Question: Like attached my photo, I want to get "Windowed Window's Screen coordinate of each Corner in X-window". (I draw red dots, which I want to get as Screen coordinates, in the following image. What I am going to do later is to get exact middle point of my OpenGL window in 2D screen coordinate.

I tried following code already:
> int* getWindowPos(Display *dpy) {
int winPos[2]; '''
Window myWin;
myWin = XRootWindow(dpy, 0);
XWindowAttributes xwa;
XGetWindowAttributes(dpy, myWin, &xwa);
// printf("%d %d
", xwa.x, xwa.y);
return winPos;
}
'''
but this "XWindowAttributes" always gives me 0 in x point ,0 in y point, and width 1600 and height 900, which is same as my screen resolution.
following is what I coded to create this windowed window.
> '''
GLWin.win = XCreateWindow(GLWin.dpy, RootWindow(GLWin.dpy, vi->screen),
0, 0, 800, 600, 0, vi->depth, InputOutput, vi->visual,
CWBorderPixel | CWColormap | CWEventMask, &GLWin.attr);
'''
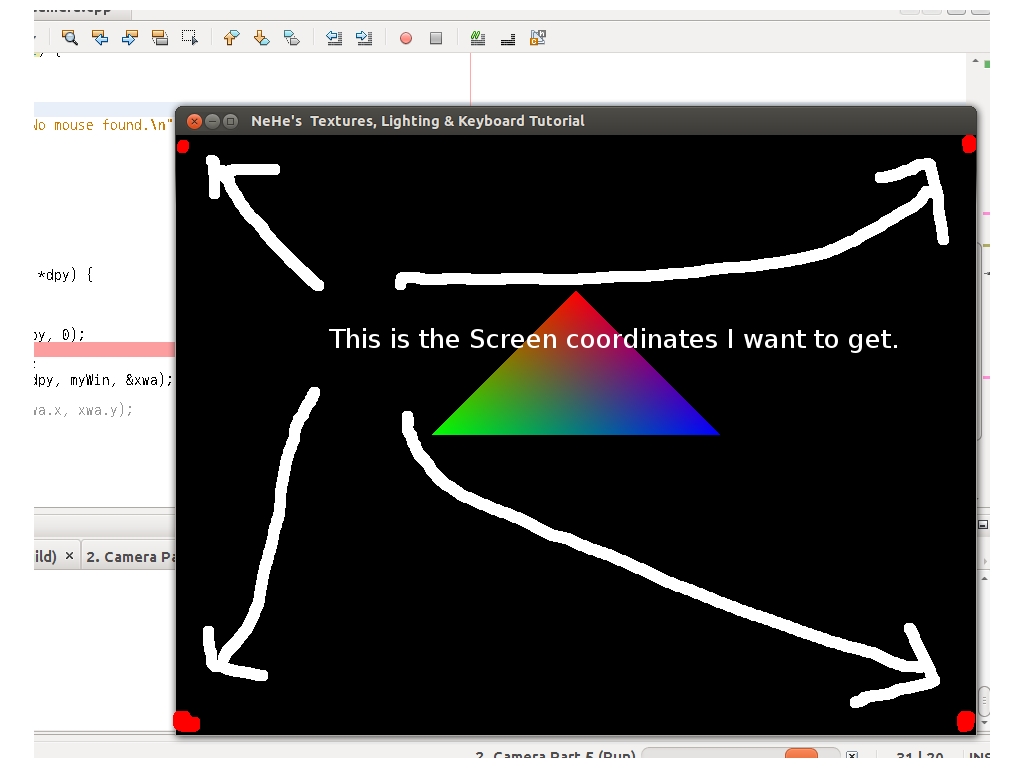
Answer: You're storing your window into 'GLWin.win', but are querying the root window for its size and location. The "root window" is the full screen background window (desktop), so it makes sense that it's returning your screen resolution. Just pass your actual window (GLWin.win) to 'XGetAttributes()' if you want those dimensions.